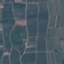
Land use / land cover class: PermanentCrop